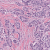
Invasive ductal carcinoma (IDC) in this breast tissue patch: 1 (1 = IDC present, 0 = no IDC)